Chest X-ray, PA view. Patient: 8 years old, sex F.
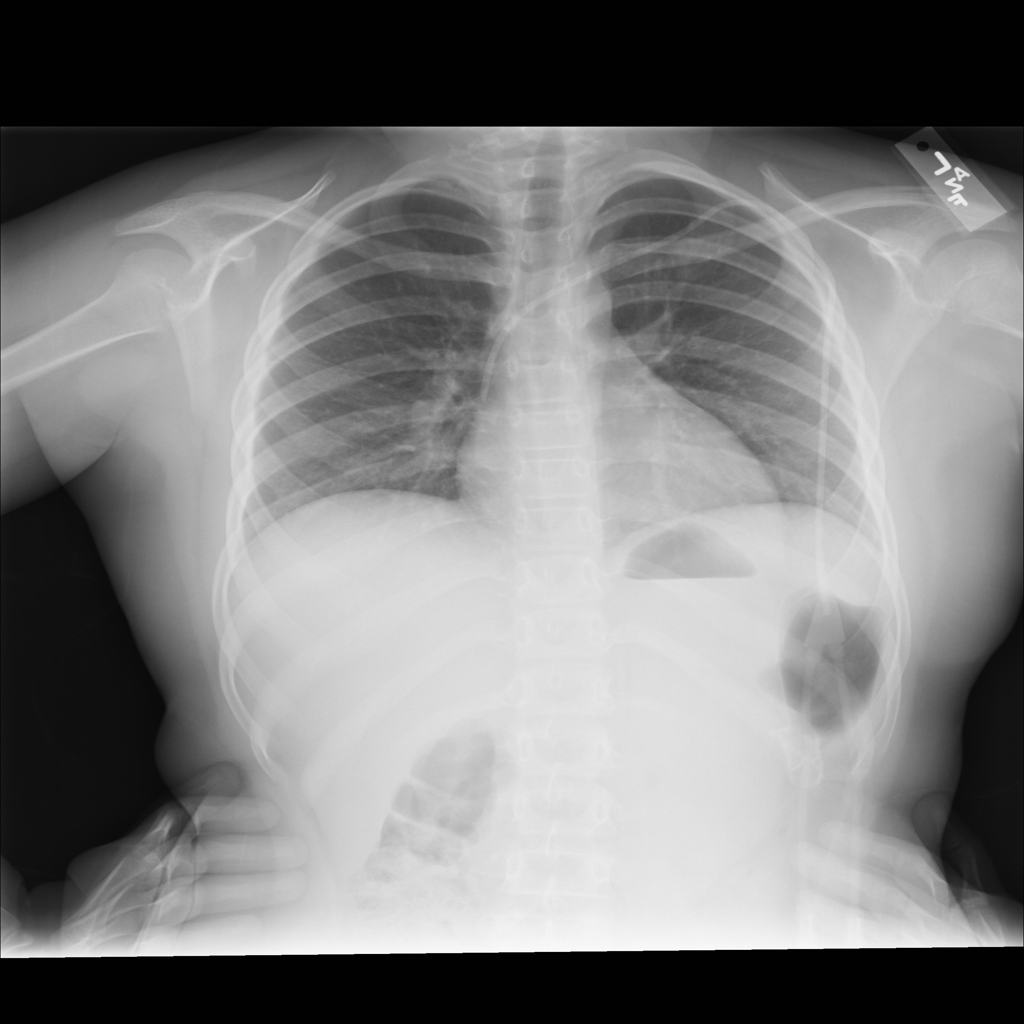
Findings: No Finding